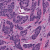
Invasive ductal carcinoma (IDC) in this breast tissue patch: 1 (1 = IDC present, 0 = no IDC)